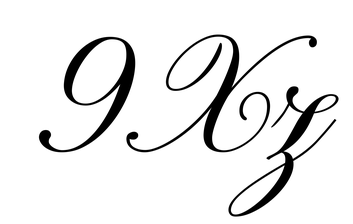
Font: PinyonScript-Regular